Field crop: maize
Growth stage: 2
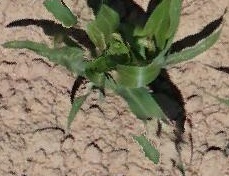
Species: maize